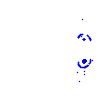
Particle: electron